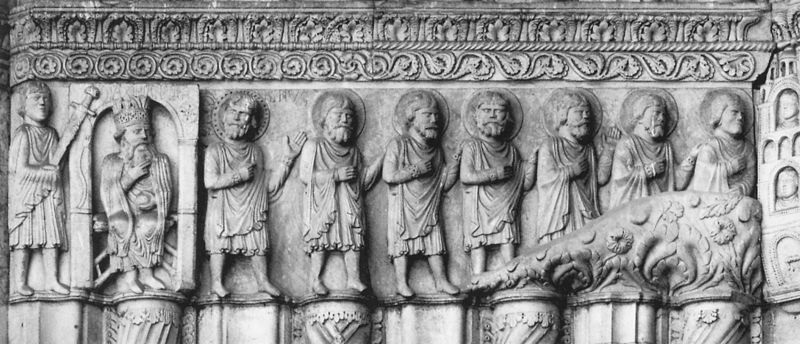
Titel: Fidenza, Dom
Standort: Fidenza, Dom S. Donnino (EU - I - Emilia-Romagna)
Schlagwörter: mann, umhang, stadt, blumen, männer, säulen, tier, muster, ornament, bart, bärte, gesichter, neues testament, sockel, stein, kirche, gewand, pflanzen, gotik, krone, ranken, skulptur, statue, relief, fassade, mauer, könig, soldaten, ornamente, schwert, schwerter, soldat, reihe, ranke, fries, heiligenschein, jesus, christlich, sieben, heilige, jünger, akanthus, heiligenscheine, apostel, faltstuhl, reichsapfel, untertan, heiligenscheinde